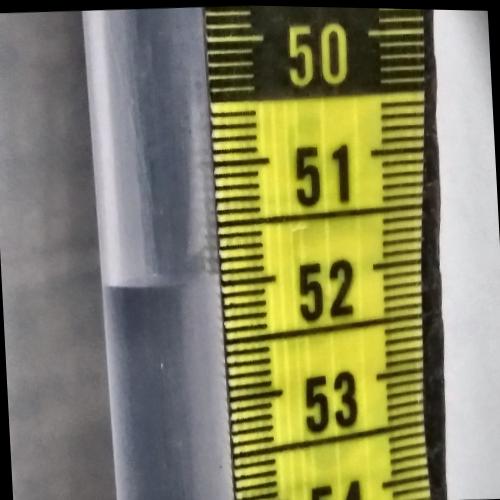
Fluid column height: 52.0 cm